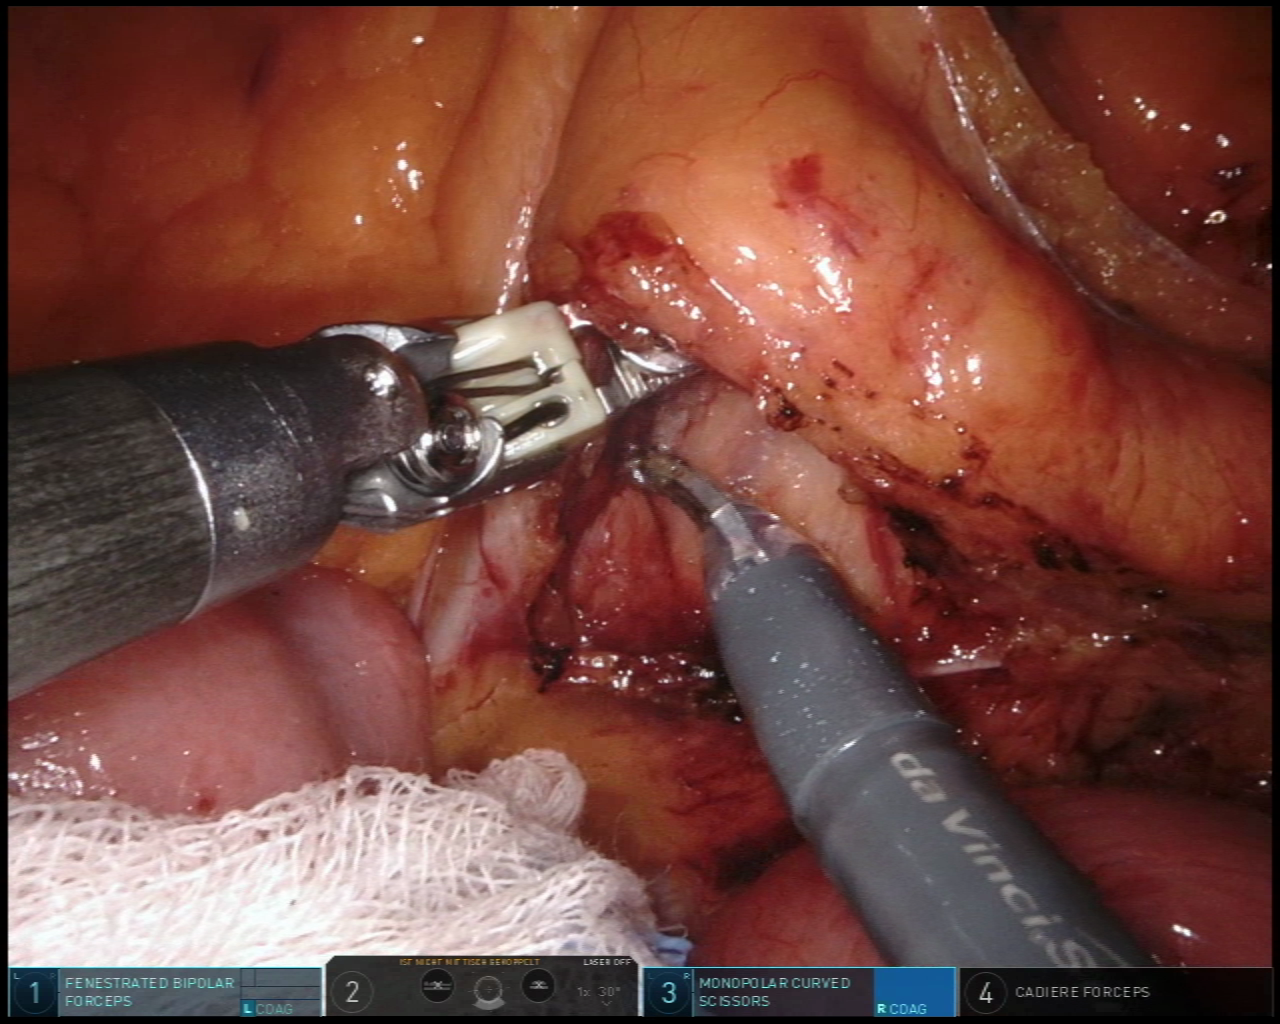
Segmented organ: intestinal_veins
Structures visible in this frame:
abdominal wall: no
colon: no
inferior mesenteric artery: no
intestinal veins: yes
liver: no
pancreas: no
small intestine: yes
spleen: no
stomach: no
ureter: no
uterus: no
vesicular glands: no